Question: How do i code the "View Details" portion of my ListView to hyperlink it to the product details page? My product catalog is displayed as follows:

ListView codes
'''
<asp:ListView runat="server" ID="listView" GroupItemCount="3"
DataSourceID="AccessDataSource1">
<LayoutTemplate>
<div style="height: 966px;">
<div style="width: 771px;">
<asp:PlaceHolder runat="server" ID="groupPlaceHolder" />
<asp:DataPager runat="server" ID="dpMyDatePager" PageSize="9"
PagedControlID="listView">
<Fields>
<asp:NextPreviousPagerField ButtonType="Button" ShowLastPageButton="True"
ShowFirstPageButton="True" />
<asp:NumericPagerField />
</Fields>
</asp:DataPager>
</div>
</LayoutTemplate>
<GroupTemplate>
<div style="clear: both;">
<asp:PlaceHolder runat="server" ID="itemPlaceHolder" />
</div>
</GroupTemplate>
<ItemTemplate>
<div class="productItem">
<div>
<img src='<%# Eval("ProductUrl") %>' >
</div>
<div class="catalog-price">
<br />
<%# Eval("ProductBrand") %>
<%# Eval("ProductModel") %></div>
<div class="catalog-price2">
<b>
Our Price: S$<%# Eval("NormalPrice") %></div>
</b><br />
<div class="cell1">
Add to cart</div>
<div class="cell2">
View details</div>
</div>
</ItemTemplate>
'''
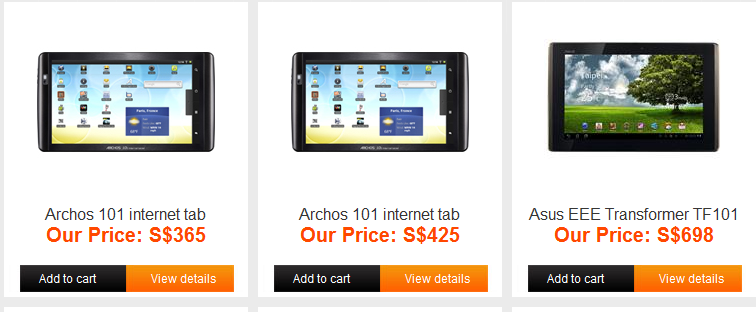
Answer: You have to pass the id of Selected Product to view the details of Selected Product.
Your ViewDetails button code should be like...
'''
<asp:HyperLink ID="HypViewDetails" ImageUrl="~/Images/viewDetails.png"
NavigateUrl='<%#Eval("ProductId", "ProductDetails.aspx?cid={0}")%>'
runat="server"></asp:HyperLink>
'''